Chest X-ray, PA view. Patient: 60 years old, sex F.
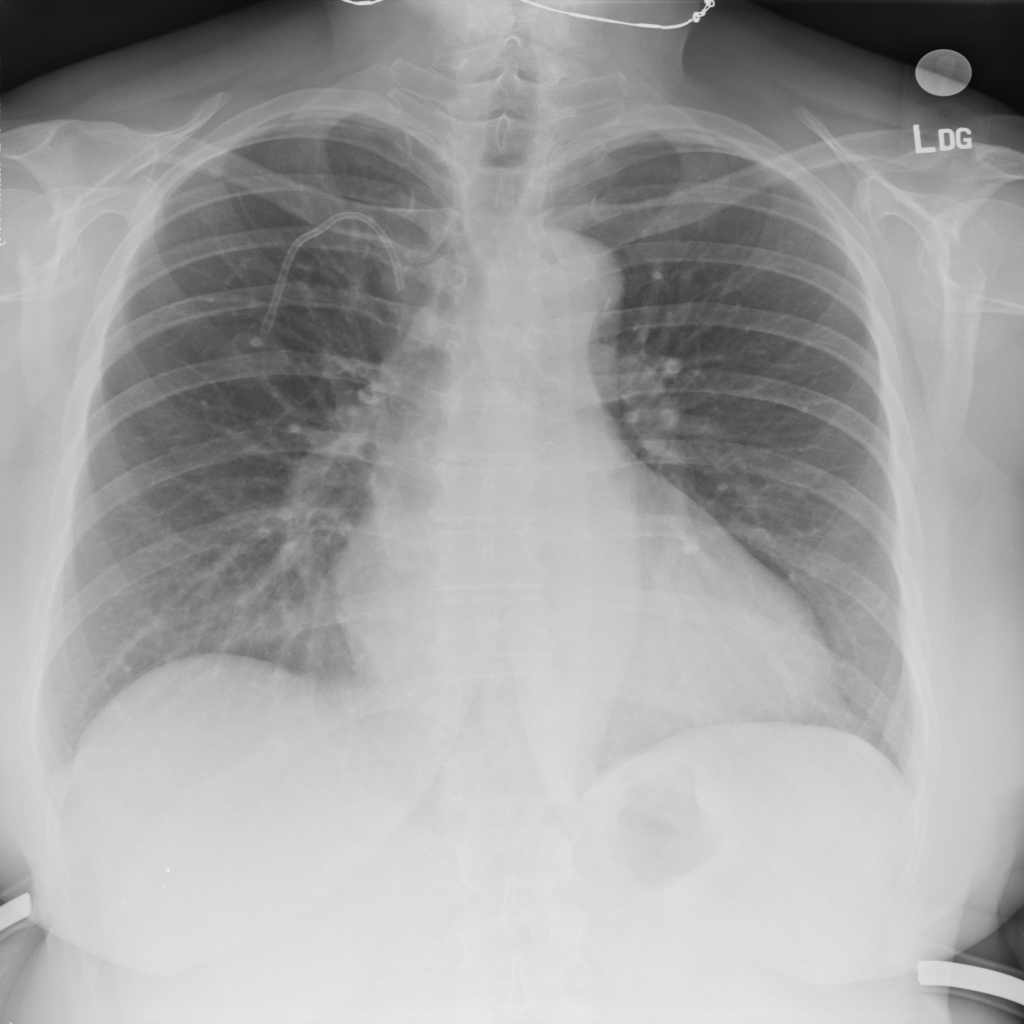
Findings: No Finding